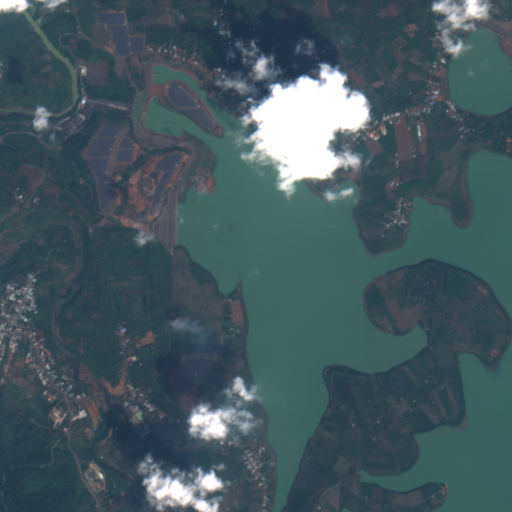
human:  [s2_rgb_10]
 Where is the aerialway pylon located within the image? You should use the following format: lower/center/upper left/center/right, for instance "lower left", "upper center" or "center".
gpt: The aerialway pylon is located in the lower left of the image.
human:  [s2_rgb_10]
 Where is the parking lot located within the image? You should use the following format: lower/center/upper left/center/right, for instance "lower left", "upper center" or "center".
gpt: The parking lot is located in the lower left of the image.
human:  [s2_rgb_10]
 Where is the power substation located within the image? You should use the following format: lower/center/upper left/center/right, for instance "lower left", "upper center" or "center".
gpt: The power substation is located in the upper left of the image.
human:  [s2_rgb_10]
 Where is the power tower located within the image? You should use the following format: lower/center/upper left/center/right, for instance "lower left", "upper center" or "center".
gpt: The power tower is located in the upper left of the image.
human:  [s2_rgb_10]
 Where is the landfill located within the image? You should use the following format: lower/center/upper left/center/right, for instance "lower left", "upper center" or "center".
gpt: There is no landfill in the image.